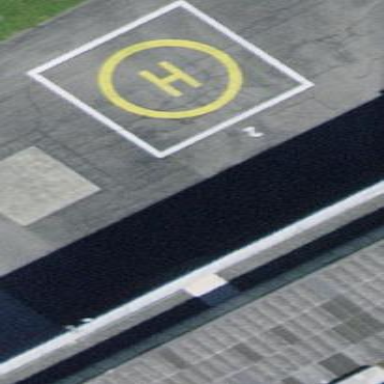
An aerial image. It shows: Image showing helipad at airport.